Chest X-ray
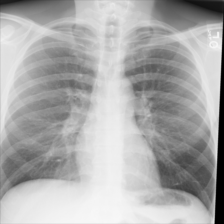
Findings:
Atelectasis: negative
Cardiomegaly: negative
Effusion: negative
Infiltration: negative
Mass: negative
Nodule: negative
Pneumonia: negative
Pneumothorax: negative
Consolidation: negative
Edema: negative
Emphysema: negative
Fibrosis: negative
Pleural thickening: negative
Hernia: negative